Field crop: maize
Growth stage: 2
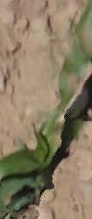
Species: maize